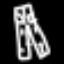
Label: pants